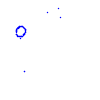
Particle: proton